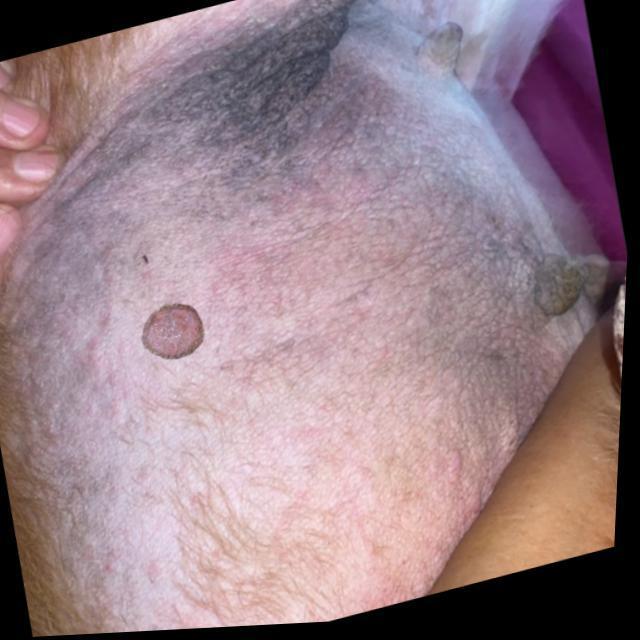
Canine ringworm (Dermatophytosis) — fungal infection caused by Microsporum or Trichophyton. Presents with circular alopecia, scaling, crusting, and broken hairs.